Field crop: tomato
Growth stage: 1
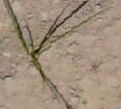
Species: cyperus